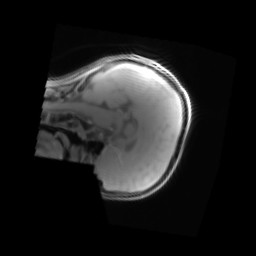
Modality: PDw
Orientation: sagittal
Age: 11
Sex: female
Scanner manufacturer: siemens
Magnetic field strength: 3 T
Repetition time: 0.25 s
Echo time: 0.00103 s